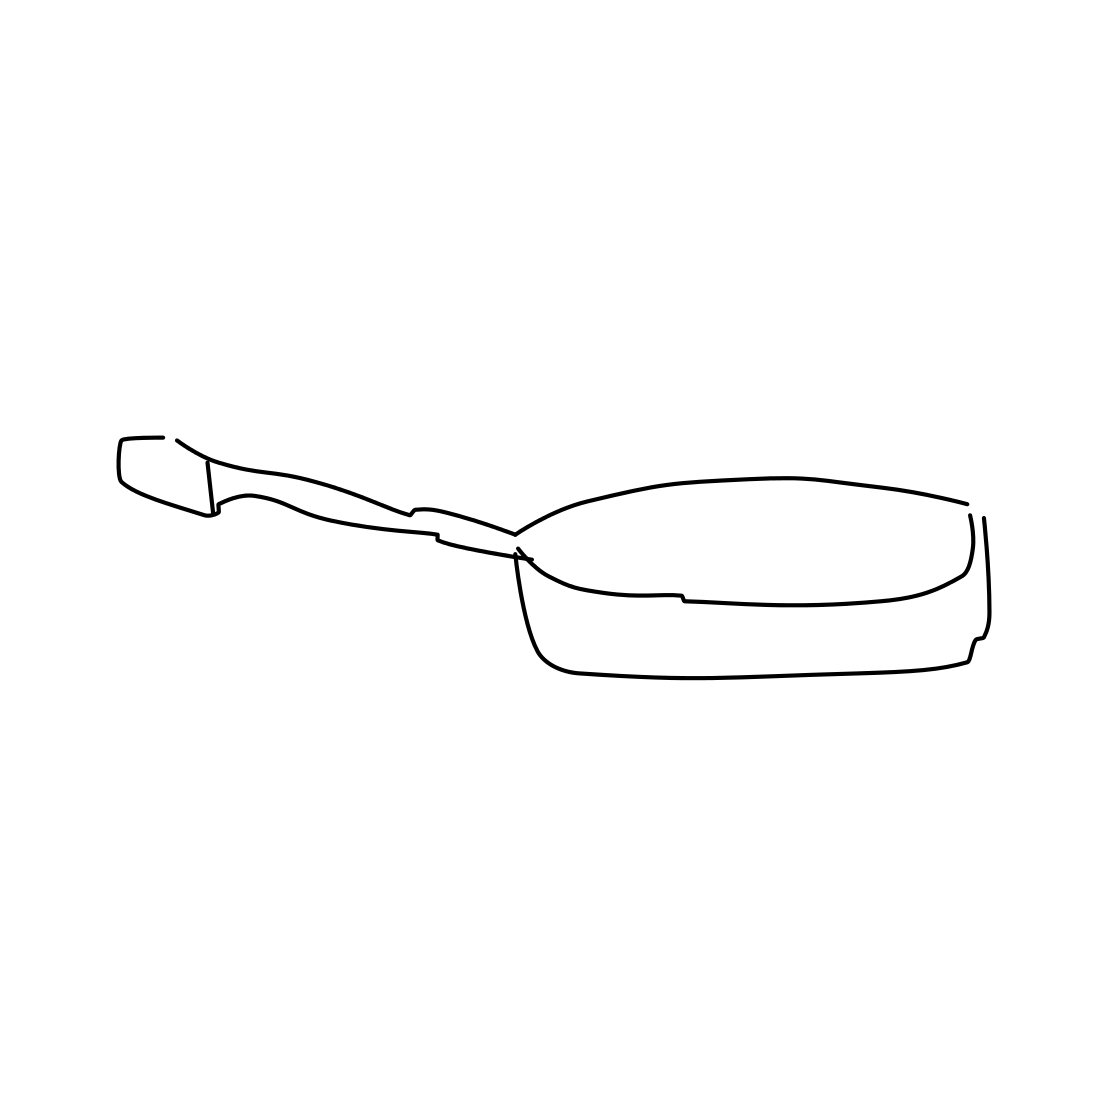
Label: frying-pan